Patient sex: F
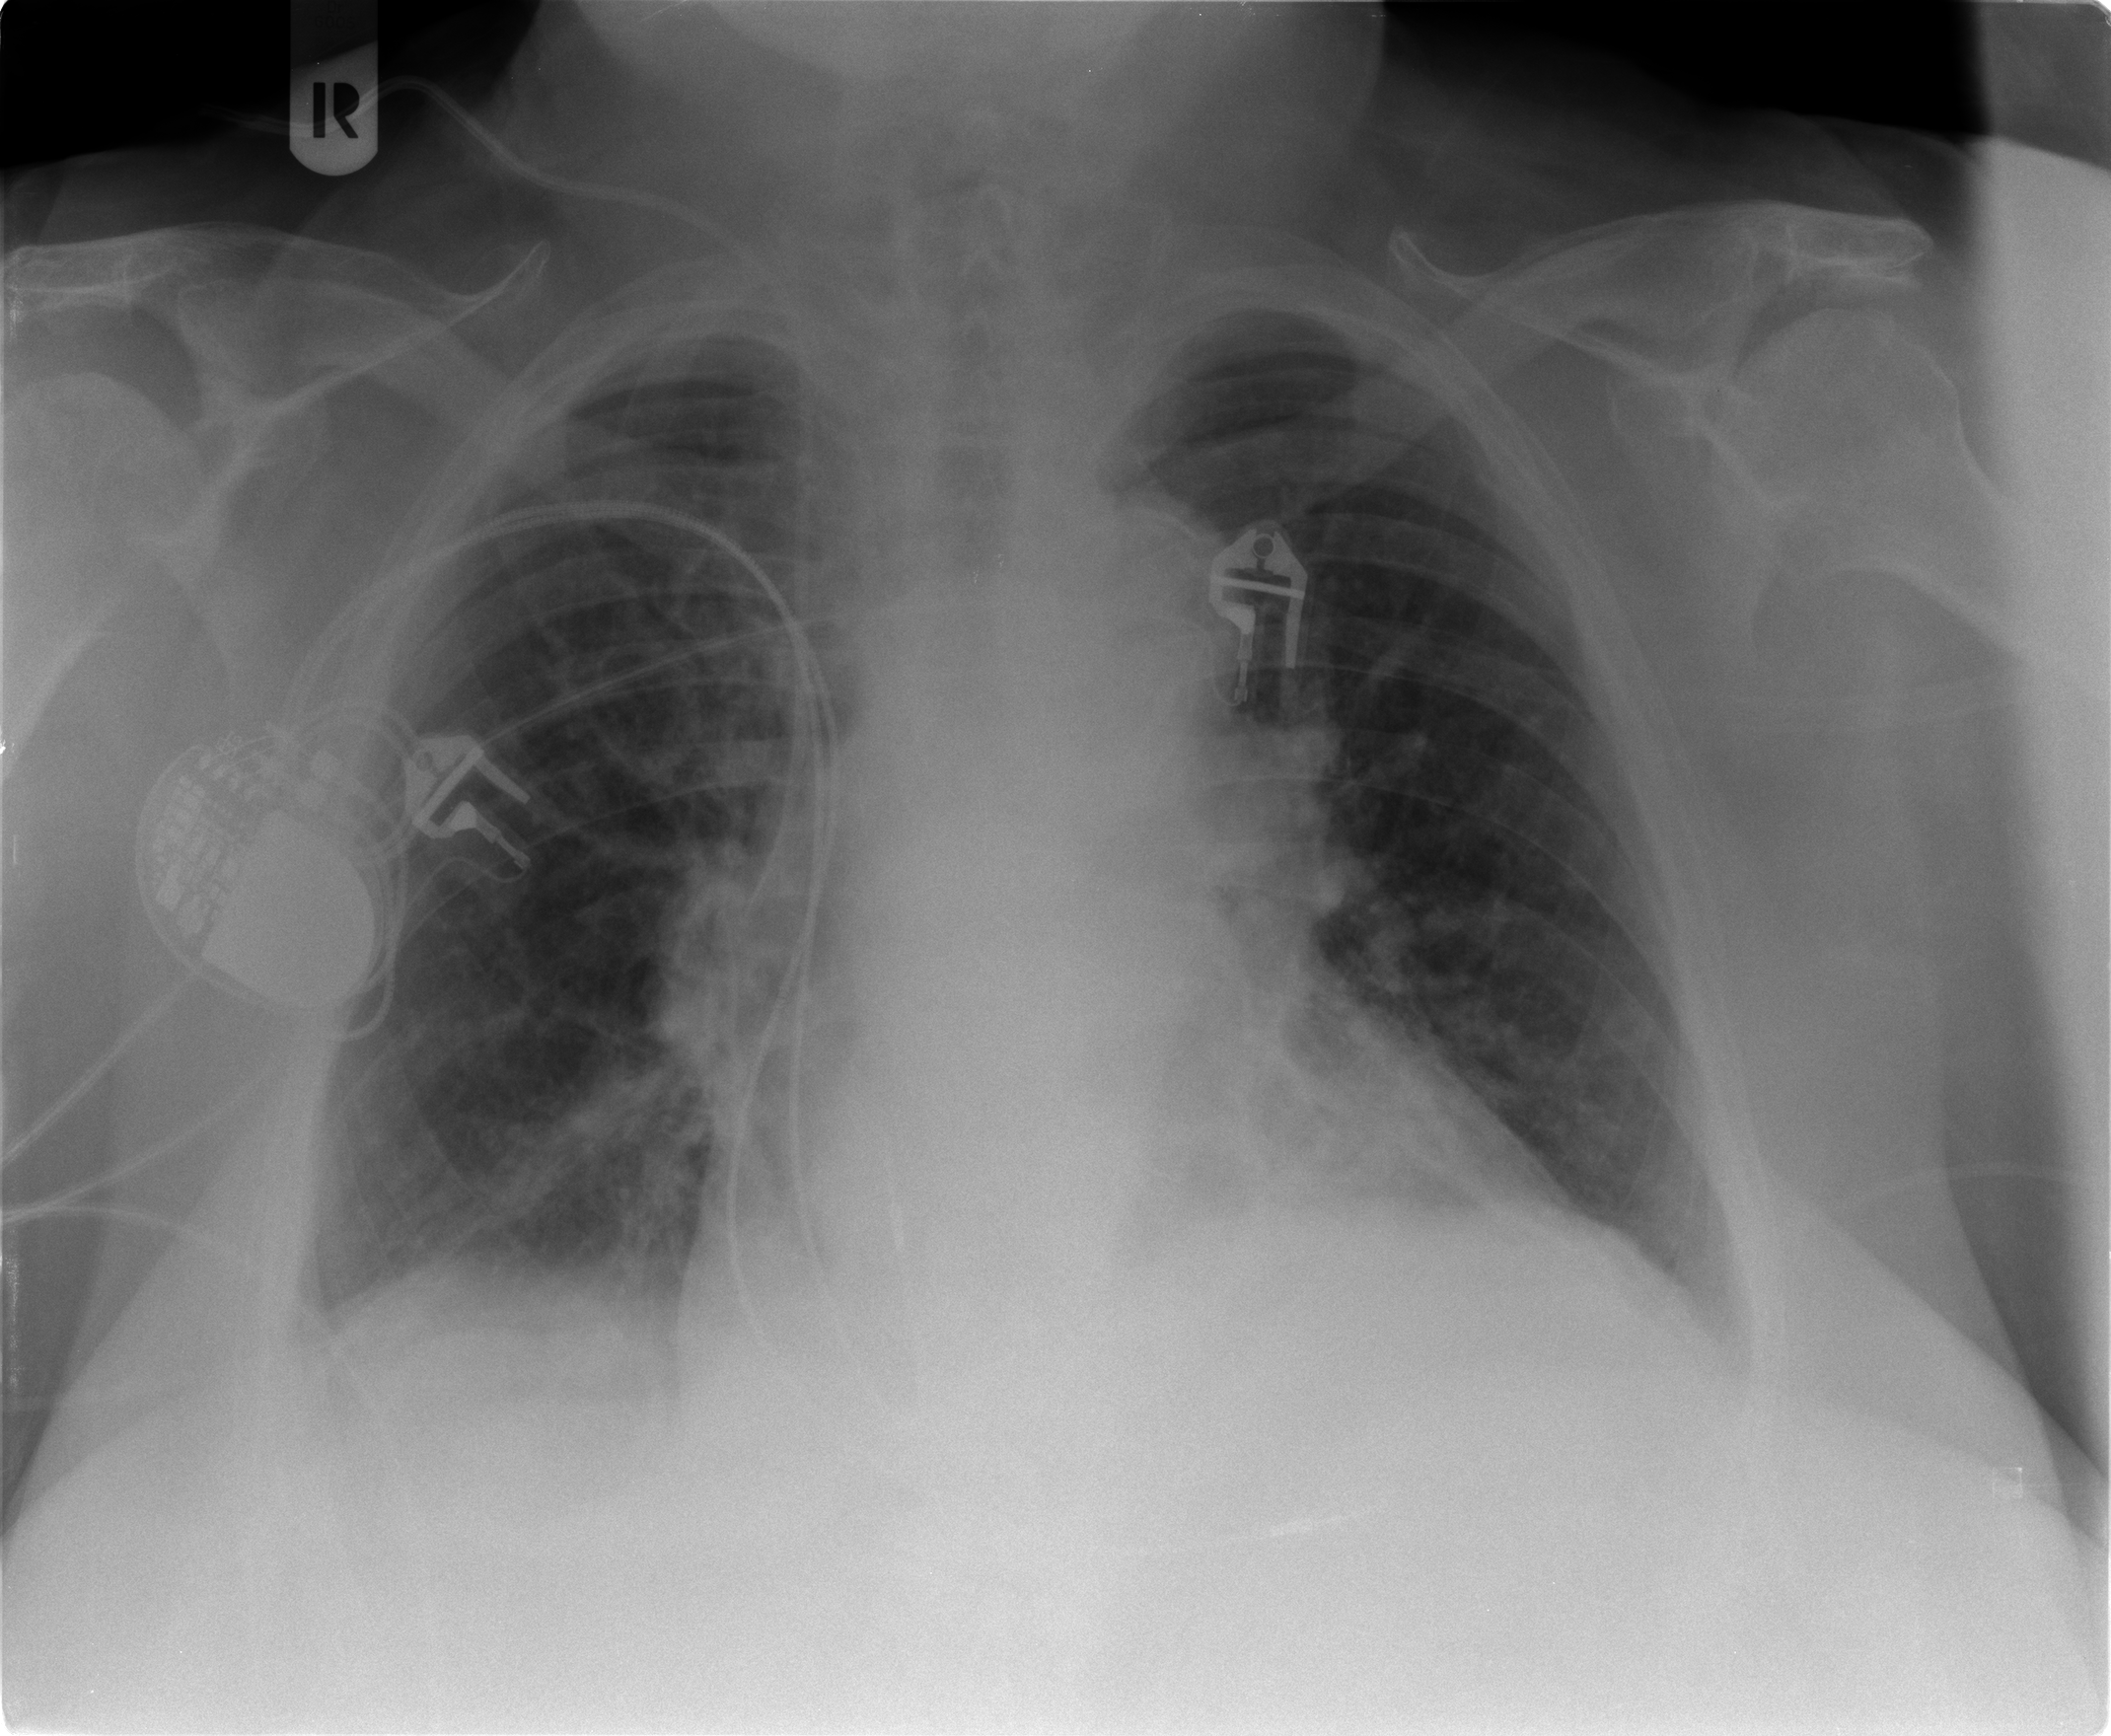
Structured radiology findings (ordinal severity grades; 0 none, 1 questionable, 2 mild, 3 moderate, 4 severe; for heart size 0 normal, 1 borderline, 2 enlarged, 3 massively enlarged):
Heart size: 2
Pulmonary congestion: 0
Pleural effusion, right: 1
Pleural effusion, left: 1
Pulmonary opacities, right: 0
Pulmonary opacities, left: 0
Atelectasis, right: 2
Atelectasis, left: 0